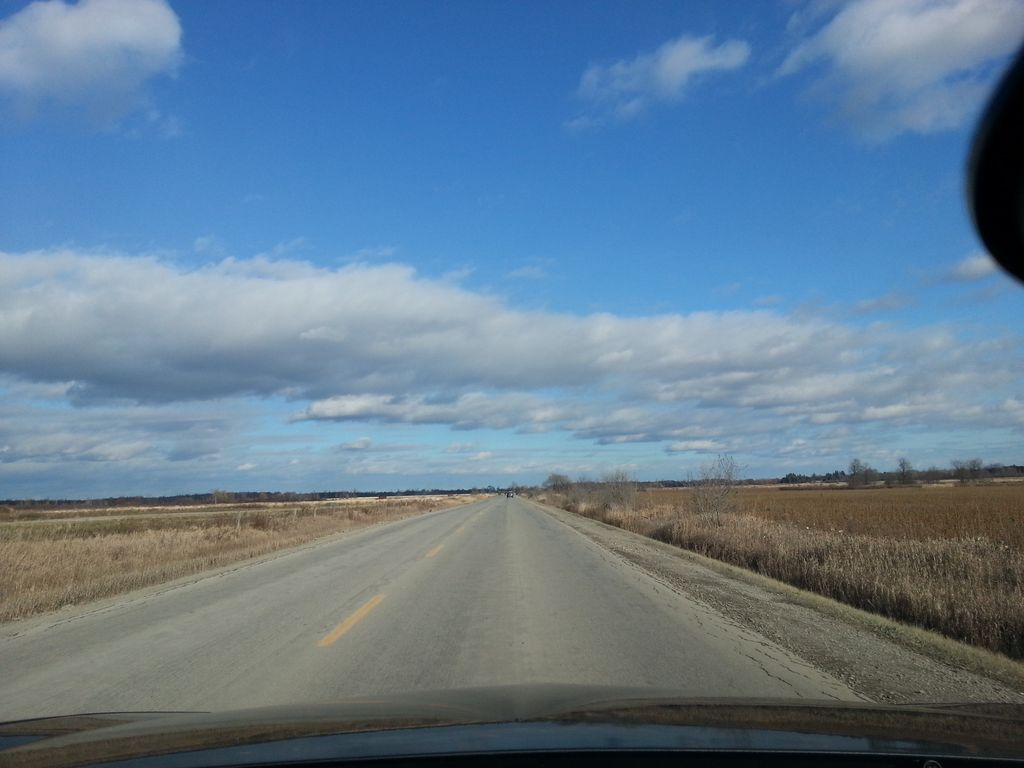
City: ottawa-gatineau